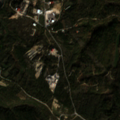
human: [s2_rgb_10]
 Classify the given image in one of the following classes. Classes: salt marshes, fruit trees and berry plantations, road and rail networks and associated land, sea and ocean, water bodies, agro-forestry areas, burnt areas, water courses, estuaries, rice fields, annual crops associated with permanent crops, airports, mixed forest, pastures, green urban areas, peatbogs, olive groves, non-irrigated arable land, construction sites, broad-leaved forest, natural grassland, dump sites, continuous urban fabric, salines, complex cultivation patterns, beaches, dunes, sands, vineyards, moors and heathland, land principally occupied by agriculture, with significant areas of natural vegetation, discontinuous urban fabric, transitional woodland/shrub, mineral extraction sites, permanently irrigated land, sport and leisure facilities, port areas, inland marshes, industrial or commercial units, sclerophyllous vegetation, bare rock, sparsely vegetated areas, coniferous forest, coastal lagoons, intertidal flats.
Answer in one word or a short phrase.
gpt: discontinuous urban fabric, land principally occupied by agriculture, with significant areas of natural vegetation, broad-leaved forest, mixed forest